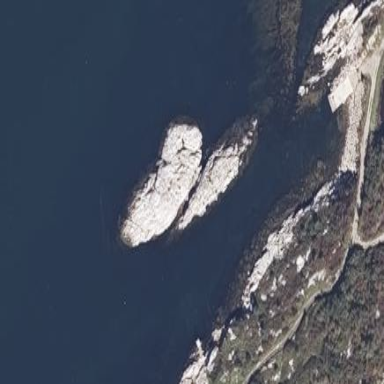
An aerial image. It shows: Islet located along the natural coastline.